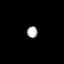
Tissue: lung
Cell type: Fibroblasts
Senescence score: 0.574
Nuclear area (px): 123
Mean DAPI intensity: 172.902